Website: lowes
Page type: address-validator
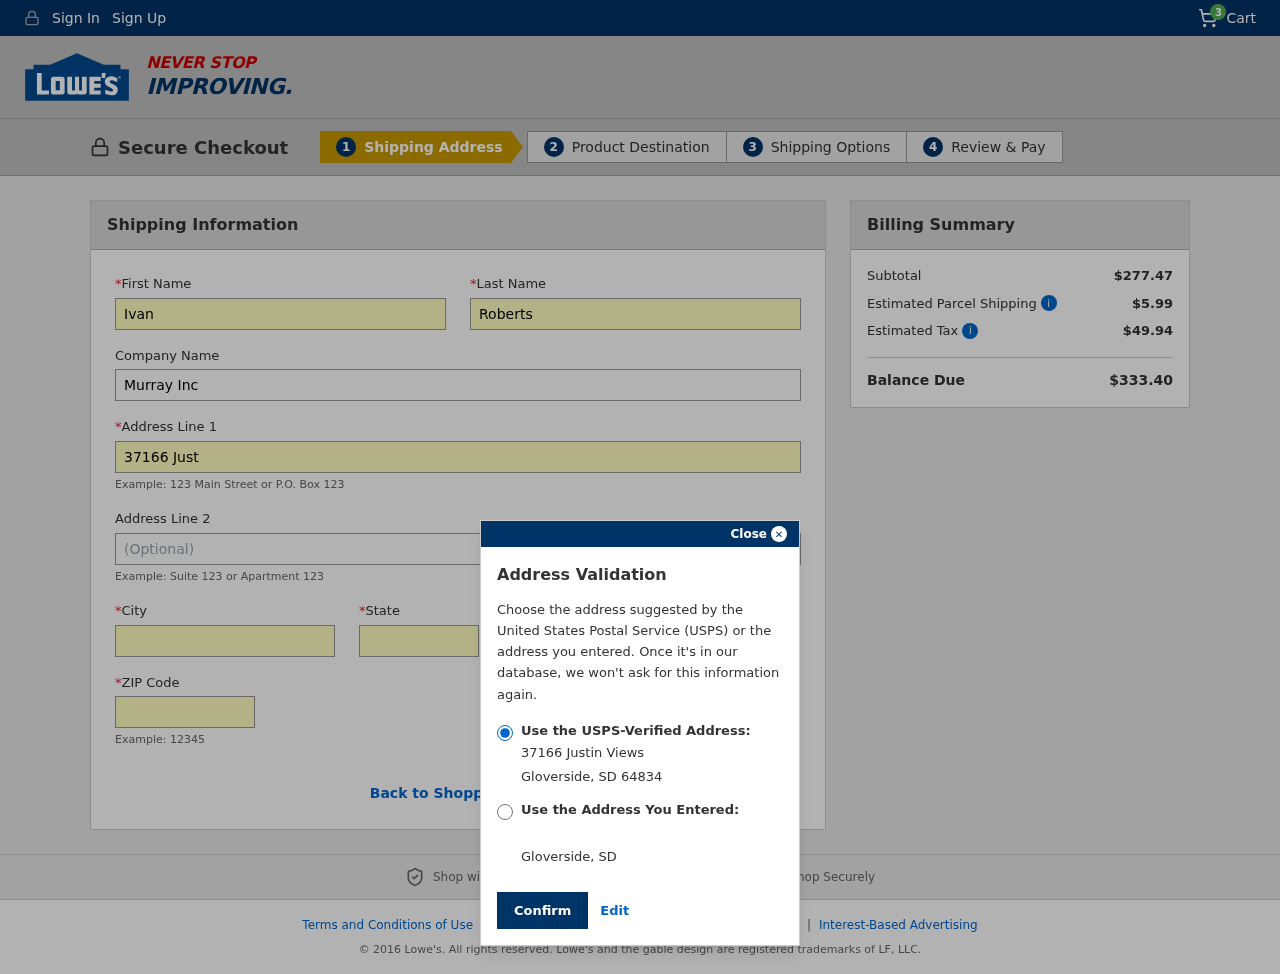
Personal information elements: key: PII_CITY
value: Gloverside
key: PII_COMPANY
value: Murray Inc
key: PII_FIRSTNAME
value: Ivan
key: PII_LASTNAME
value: Roberts
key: PII_POSTCODE
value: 64834
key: PII_STATE
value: South Dakota
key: PII_STATE_ABBR
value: SD
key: PII_STREET
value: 37166 Justin Views
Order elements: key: ORDER_NUM_ITEMS
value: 3
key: ORDER_SUBTOTAL
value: $277.47
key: ORDER_SHIPPING_COST
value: $5.99
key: ORDER_TAX
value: $49.94
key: ORDER_TOTAL
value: $333.40